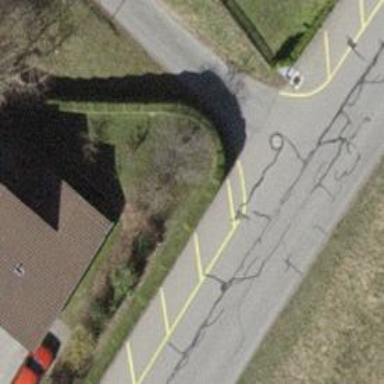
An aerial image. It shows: Hedge acting as barrier.